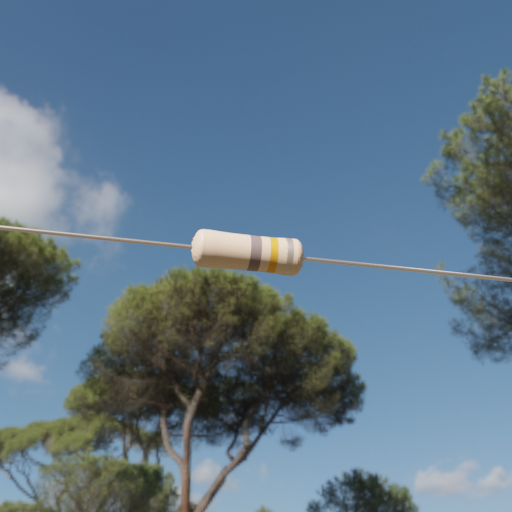
Resistor colour bands (in order): gray, gold, silver